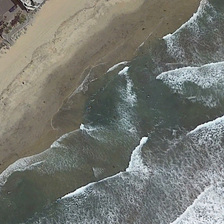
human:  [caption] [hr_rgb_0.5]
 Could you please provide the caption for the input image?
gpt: gray yellow beach is next to light blue ocean with white waves .

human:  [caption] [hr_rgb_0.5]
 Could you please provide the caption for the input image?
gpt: it is blue-green sea, white spray, brown sandy beach and a brown wharf .

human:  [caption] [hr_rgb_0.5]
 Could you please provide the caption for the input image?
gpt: gray yellow beach is next to light blue ocean with white waves .

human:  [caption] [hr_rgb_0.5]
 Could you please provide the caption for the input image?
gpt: this is coastline .

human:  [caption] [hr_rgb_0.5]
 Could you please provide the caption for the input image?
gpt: this is coastline .